Question: Determine whether the two graphs given in the figure are isomorphic. If you think they are isomorphic, answer 1; if you think they are not isomorphic, answer 0.
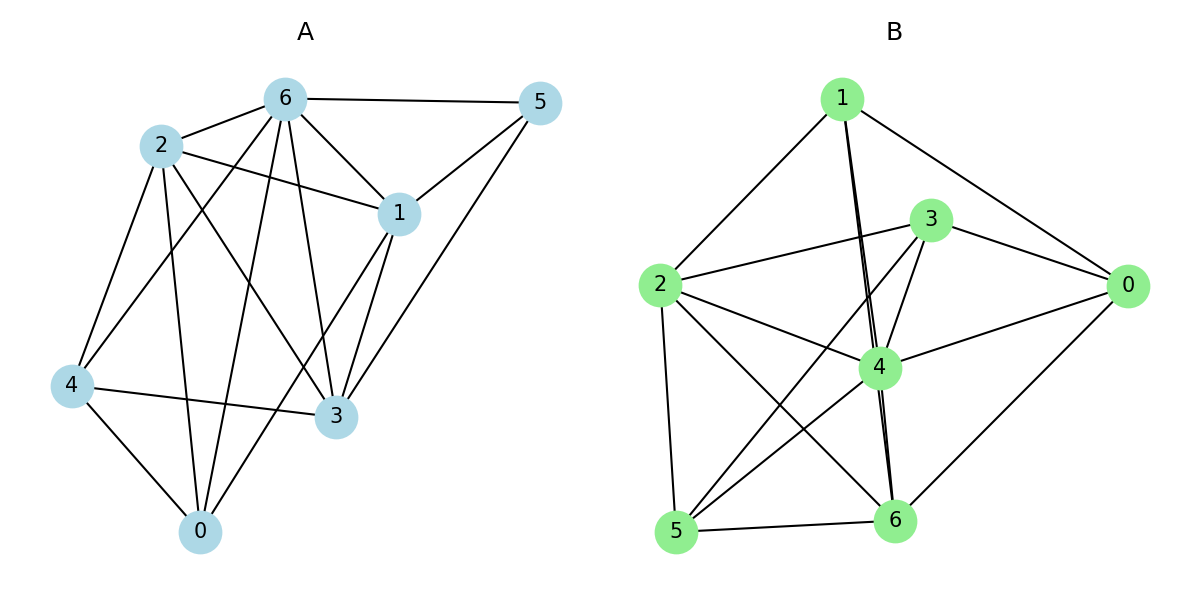
Answer: 0